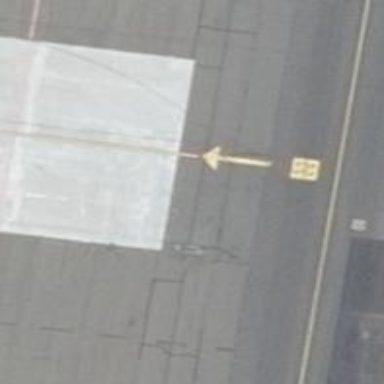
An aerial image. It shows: Parking position at the airport with concrete surface.